Question: I have started using Doxygen (precompiled 1.8.14) to generate simple code documentation for my C++ project on Windows 10.
In a header file I define three templated functions and my definitions are placed in a .tpp file included at the end of the header file. Looking at the generated output, it seems doxygen does not read this file. .

However according to the manual (<URL> it says that "Any other extension is parsed as if it is a C/C++ file." Is this sort of feature indeed not implemented?
IPC.hpp (sample)
'''
class IPC {
public:
template <class T, int N>
bool setData(std::vector<T> data, Offsets offset);
template <class T, int N>
std::array<T, N> getData(Offsets offset);
template <class T, int N>
bool getData(std::array<T, N> &data, Offsets offset);
bool getTrigger(Offsets selector, long timeout_ms = 0);
void setTrigger(Offsets selector, Status on);
};
#include "IPC.tpp"
'''
IPC.tpp (sample)
'''
#pragma once
/*! Writes to the shared memory object.
\param data gives the data that will be written.
\param offset gives the byte offset from the start of the file.
eturn bool: true on completion
\sa getData()
*/
template <class T, int N>
bool IPC::setData(std::vector<T> data, Offsets offset) {
//Calculate the memory block size from the type and number
unsigned int block_size = sizeof(T) * N;
//Safety check
if (block_size + offset > _size) {
std::cerr << "Error at IPC::setData(): Block size is bigger than memory block size" << std::endl;
return false;
}
if (data.size() < N) {
std::cerr << "Error at IPC::setData(): Data array is smaller than N" << std::endl;
return false;
}
//Create mapped_region
mapped_region region(_shm, read_write, offset, block_size);
for (int i = 0; i < N; i++) {
std::memcpy((char* ) region.get_address() + sizeof(T) * i, &(data.at(i)), sizeof(T));
}
return true;
}
'''
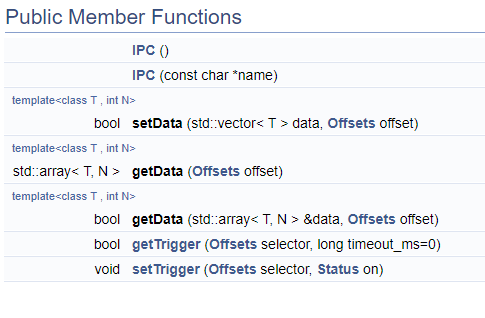
Answer: For future reference: add 'tpp=C++' to 'EXTENSION_MAPPING' (under 'expert/project' in doxywizard) and '*.tpp' to 'FILE_PATTERNS' (under 'expert/input' in doxywizard).